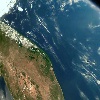
Label: water